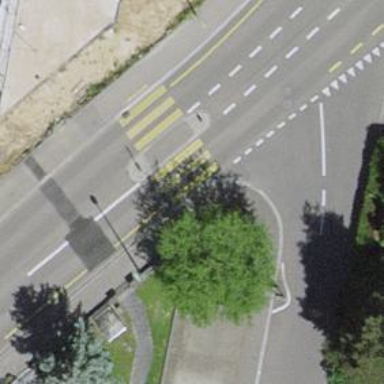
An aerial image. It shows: Zebra crossing on the road.